Field crop: maize
Growth stage: 1
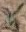
Species: atriplex